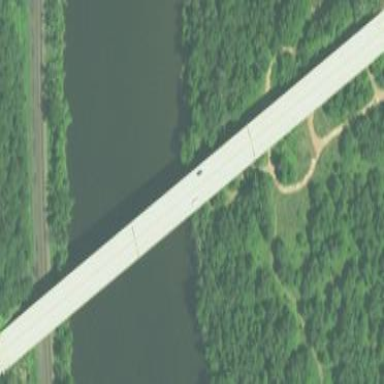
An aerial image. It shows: Man-made bridge.